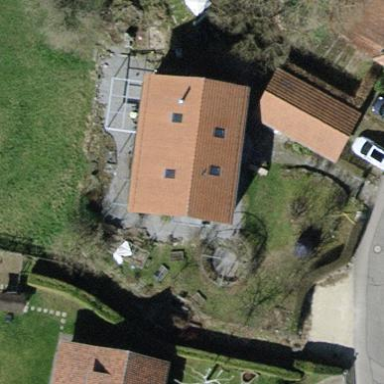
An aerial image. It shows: Detached building with gabled roof.